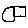
Label: square